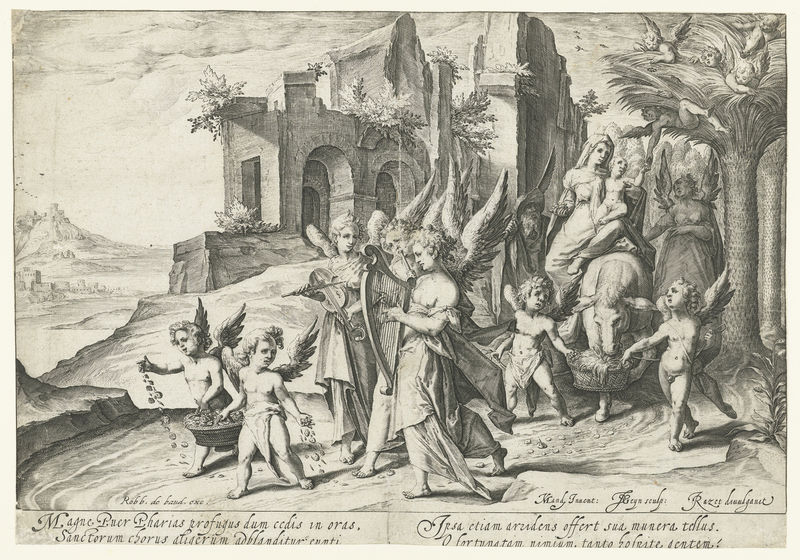
Titel: Terugkeer van de vlucht naar Egypte
Künstler: Jacob de (II) Gheyn
Standort: Amsterdam
Institution: Rijksmuseum
Schlagwörter: berg, flügel, mann, landschaft, blumen, frau, zeichnung, hügel, kind, musik, engel, alter mann, mauer, kuh, romantik, korb, palme, bögen, ruine, druck, radierung, stich, geige, jesus, chor, prozession, hochzeit, harfe, putten, maria, ochse, putti, christentum, musikanten, engelschor, flüge, engel himmel, radierung bleistift, epalme, musilanten